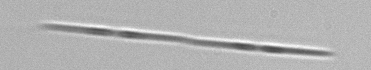
Label: Pseudo-nitzschia